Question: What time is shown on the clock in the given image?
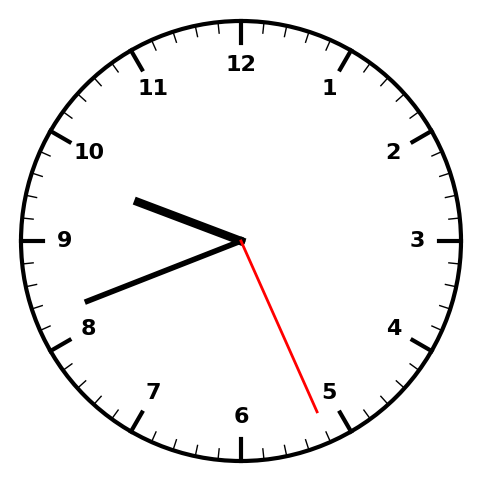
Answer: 09:41:26